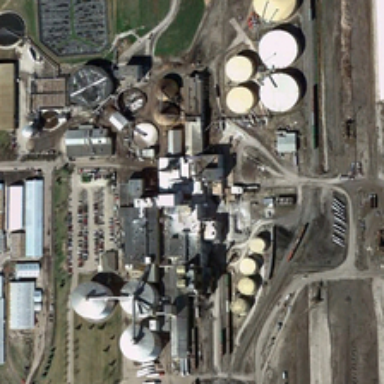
Many storage tanks are scattered in a factory .